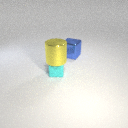
large blue metal cube to the right of small cyan rubber cube